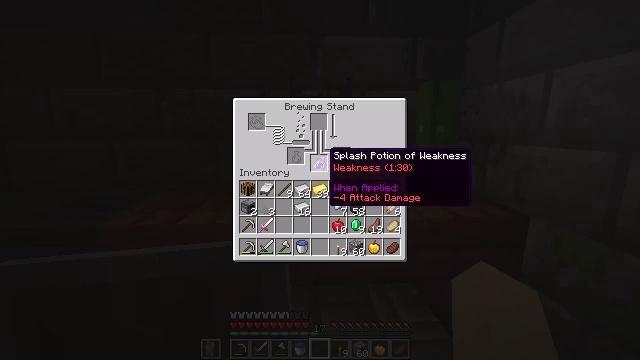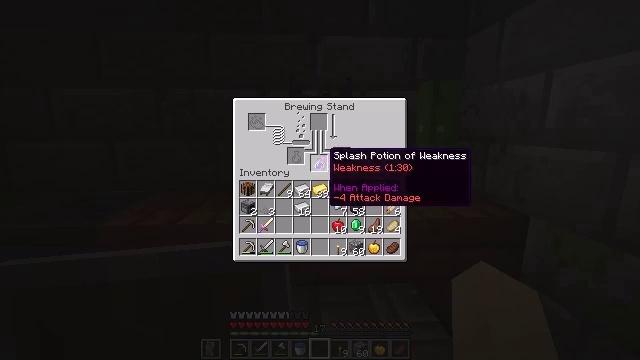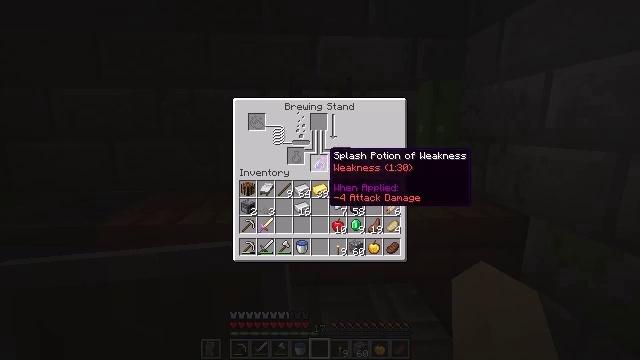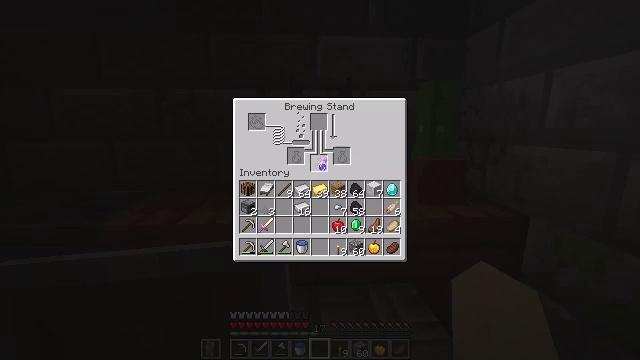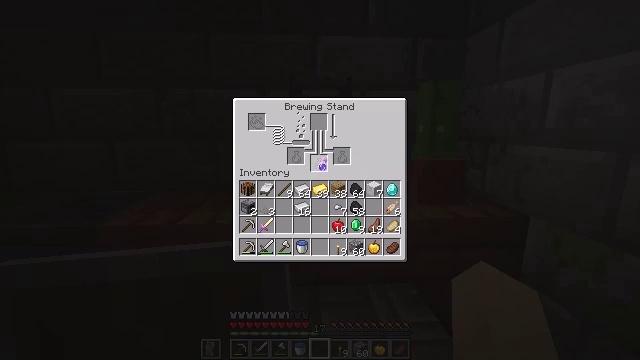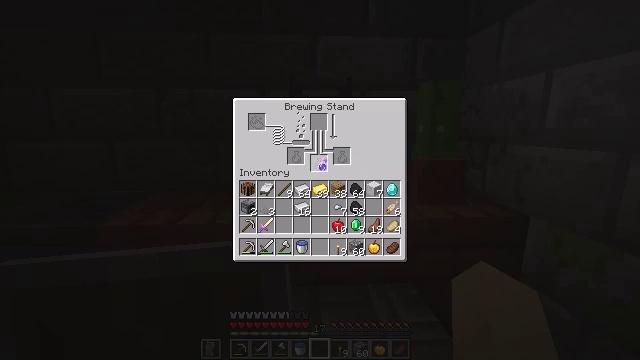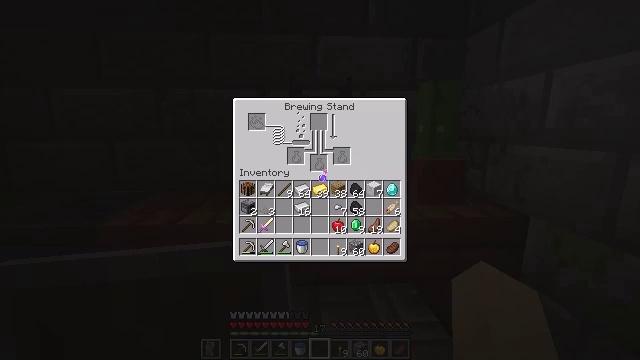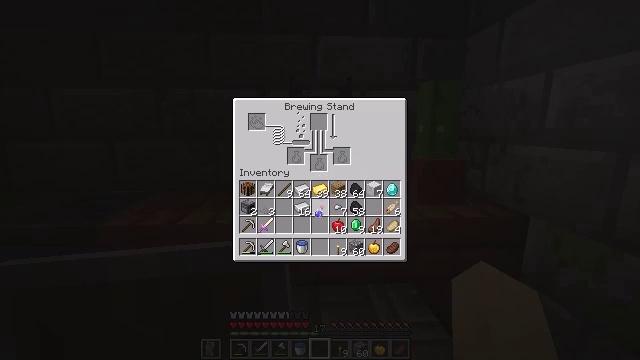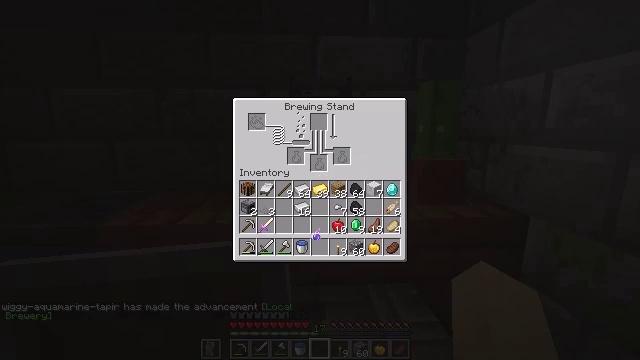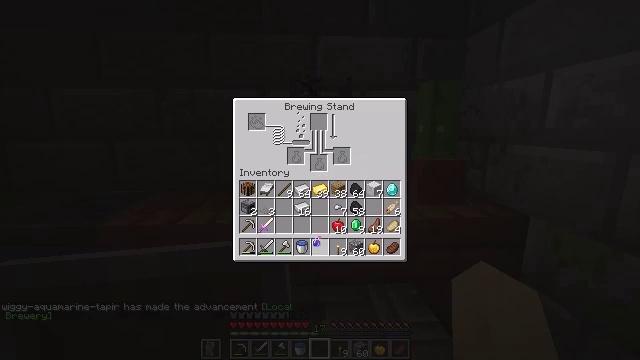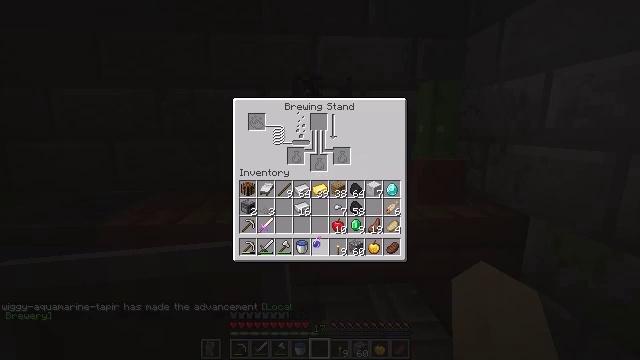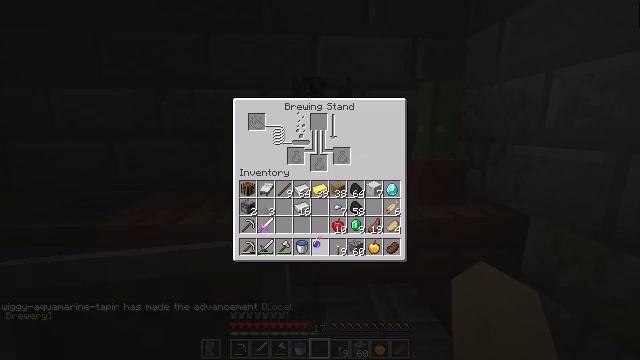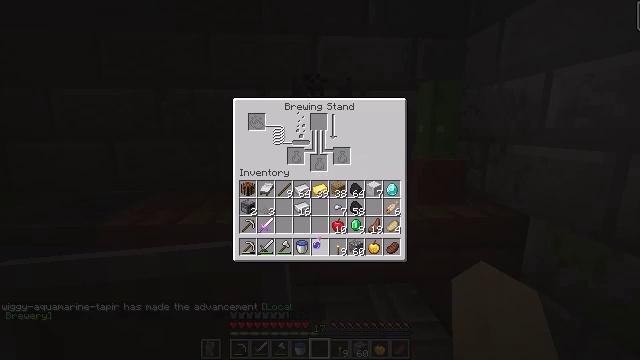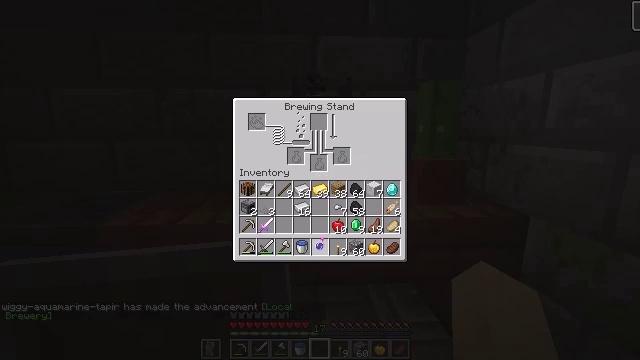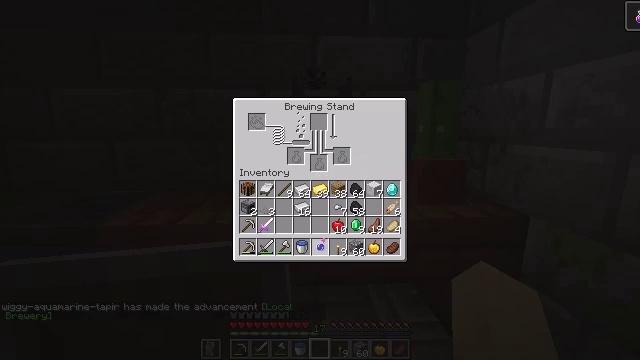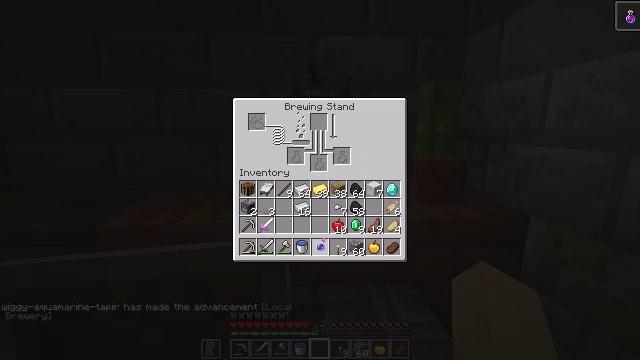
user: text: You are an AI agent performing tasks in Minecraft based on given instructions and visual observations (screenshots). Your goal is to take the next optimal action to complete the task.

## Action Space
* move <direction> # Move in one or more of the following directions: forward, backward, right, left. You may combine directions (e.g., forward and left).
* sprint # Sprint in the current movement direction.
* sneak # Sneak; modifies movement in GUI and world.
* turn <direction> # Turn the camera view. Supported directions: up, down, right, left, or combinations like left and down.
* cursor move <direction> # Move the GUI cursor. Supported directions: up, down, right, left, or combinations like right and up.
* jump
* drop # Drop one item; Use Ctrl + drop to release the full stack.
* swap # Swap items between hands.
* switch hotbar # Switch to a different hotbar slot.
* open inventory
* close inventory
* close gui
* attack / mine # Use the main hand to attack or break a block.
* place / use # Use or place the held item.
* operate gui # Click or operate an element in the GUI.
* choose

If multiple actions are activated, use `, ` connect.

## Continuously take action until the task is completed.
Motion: motion action
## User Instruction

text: Attack the iron bars to collect them.
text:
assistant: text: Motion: no_op
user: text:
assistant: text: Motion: no_op
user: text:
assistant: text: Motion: operate gui
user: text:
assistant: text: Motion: operate gui
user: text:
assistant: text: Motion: operate gui
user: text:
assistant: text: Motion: cursor move down
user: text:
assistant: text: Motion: cursor move down
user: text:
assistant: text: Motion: cursor move down
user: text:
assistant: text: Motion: no_op
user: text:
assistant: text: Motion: no_op
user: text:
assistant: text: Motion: no_op
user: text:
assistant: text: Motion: no_op
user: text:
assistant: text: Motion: no_op
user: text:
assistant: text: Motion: no_op
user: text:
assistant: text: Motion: no_op
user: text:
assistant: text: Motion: no_op
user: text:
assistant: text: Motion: no_op
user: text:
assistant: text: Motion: no_op
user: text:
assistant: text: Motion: operate gui
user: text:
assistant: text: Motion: operate gui
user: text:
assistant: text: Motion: no_op
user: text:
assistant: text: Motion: no_op
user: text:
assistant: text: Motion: no_op
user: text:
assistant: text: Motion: no_op
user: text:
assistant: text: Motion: no_op
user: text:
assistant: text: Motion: no_op
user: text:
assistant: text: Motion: no_op
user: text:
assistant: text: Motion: no_op
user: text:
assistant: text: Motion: no_op
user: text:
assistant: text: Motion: no_op